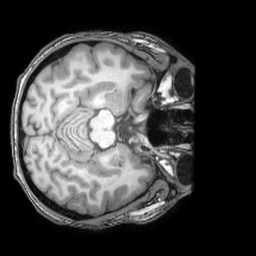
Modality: T1w
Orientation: axial
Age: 23
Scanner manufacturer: philips
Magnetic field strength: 3 T
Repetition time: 0.007 s
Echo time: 0.003501 s